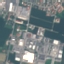
Land use / land cover class: Industrial